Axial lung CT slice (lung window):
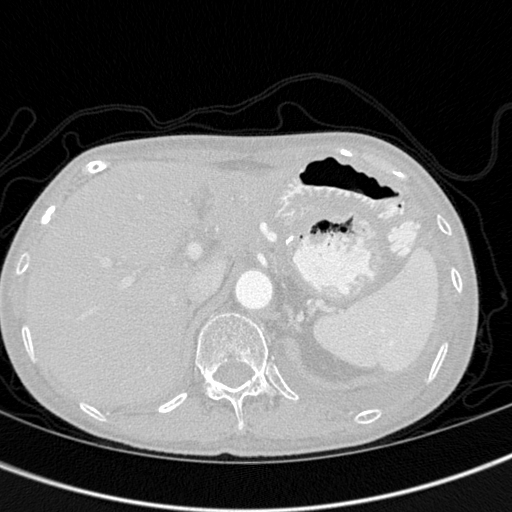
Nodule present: no